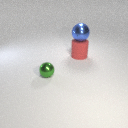
small green metal sphere to the left of large red rubber cylinder